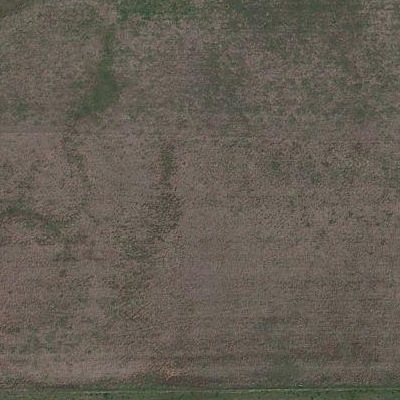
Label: Grass